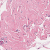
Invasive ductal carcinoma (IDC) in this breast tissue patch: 0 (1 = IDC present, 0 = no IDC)